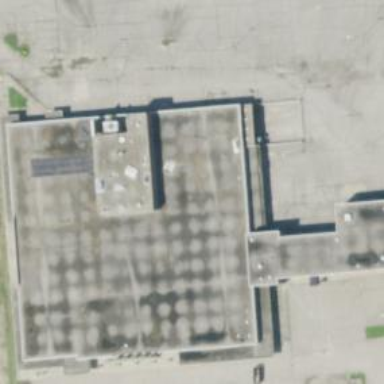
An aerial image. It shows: Building.